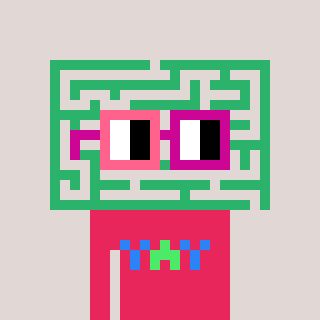
a pixel art character with square pink and red glasses, a maze-shaped head and a redpinkish-colored body on a warm background